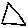
Label: triangle